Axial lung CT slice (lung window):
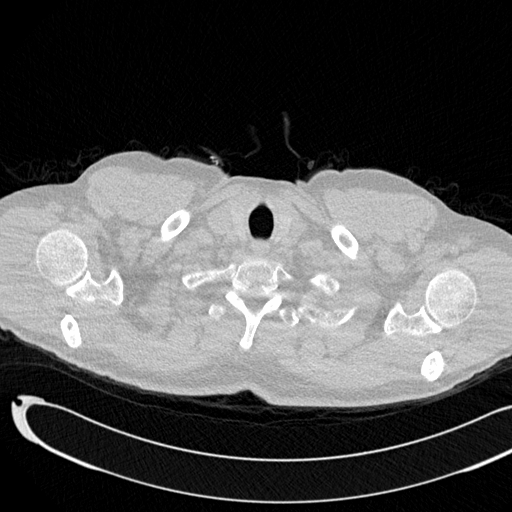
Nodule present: no